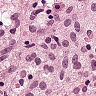
Metastatic tissue present: no